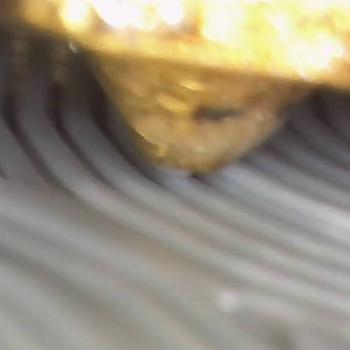
Flow rate: 88%